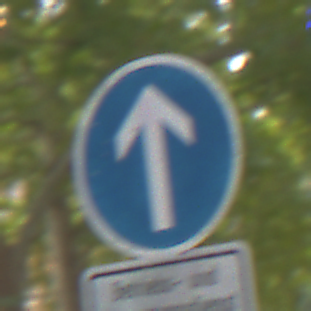
Verkehrszeichen: VorgeschriebeneFahrtrichtungGeradeaus
Zusatzzeichen unten: BesondereFahrzeugeUndTransportgueter9
Umgebung: Outdoor, Urban
Tageszeit: MorningAfternoon
Wetter: Overcast
Licht: Natural
Jahreszeit: NotSpecified
Kontrast: LowContrast